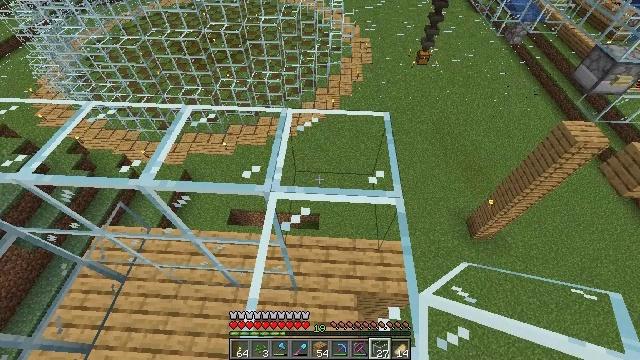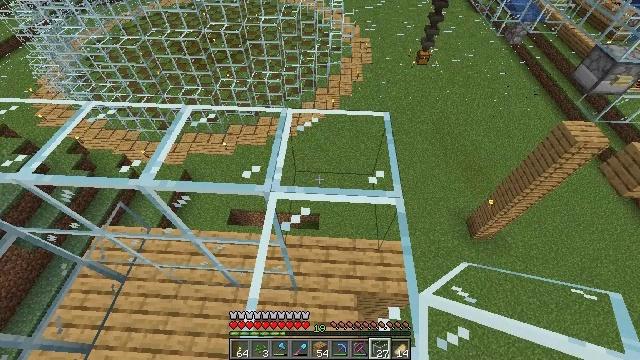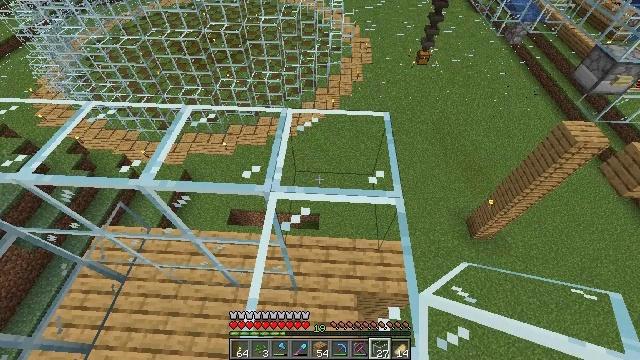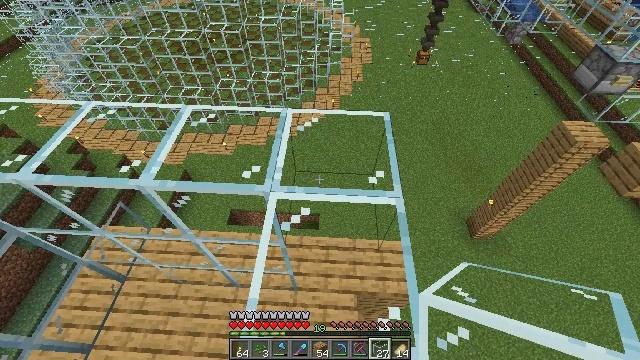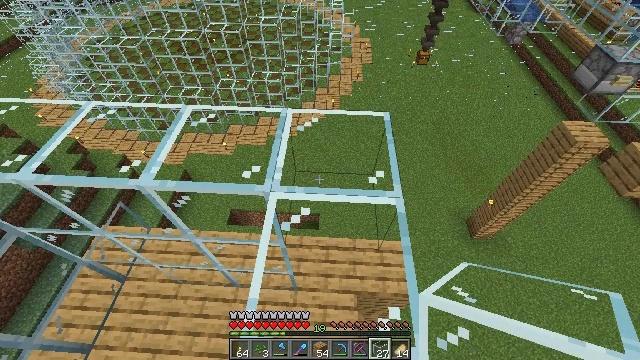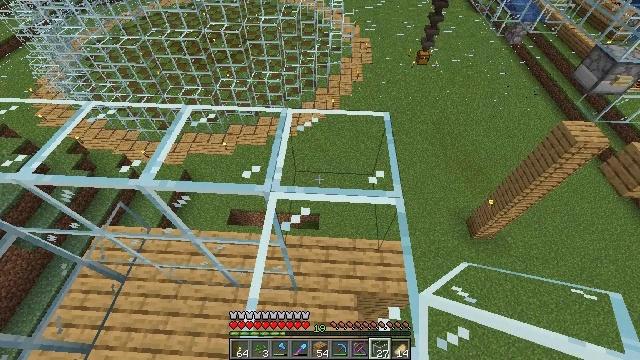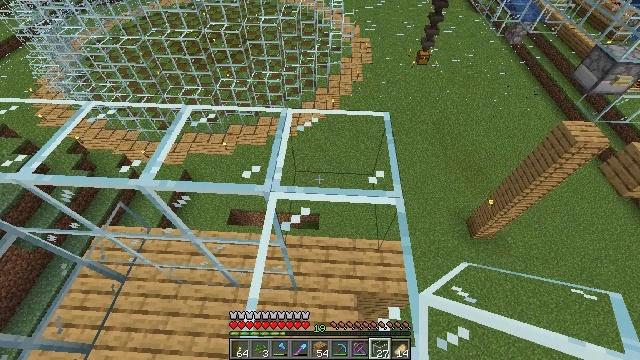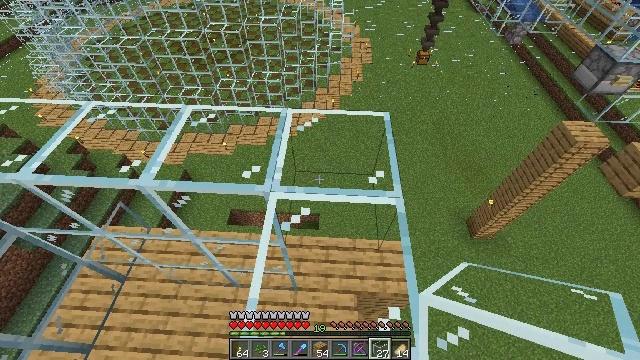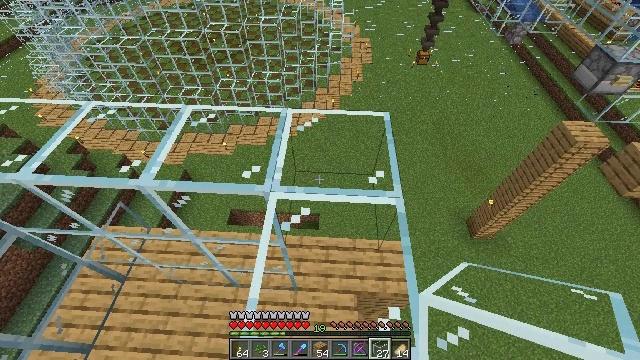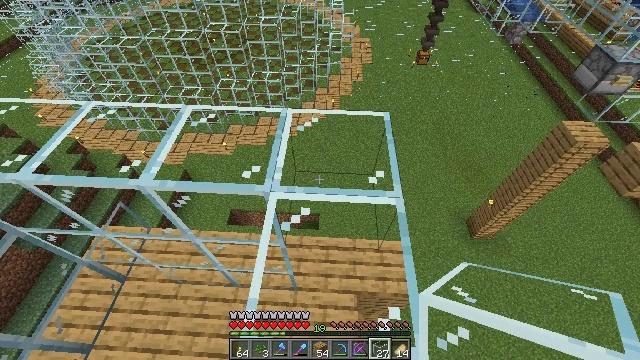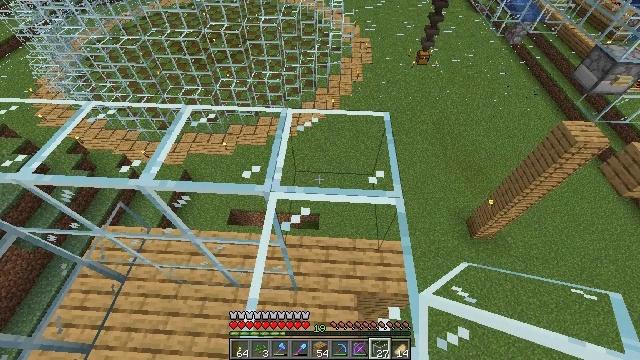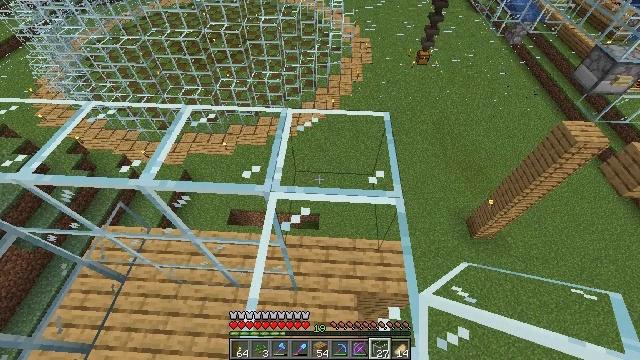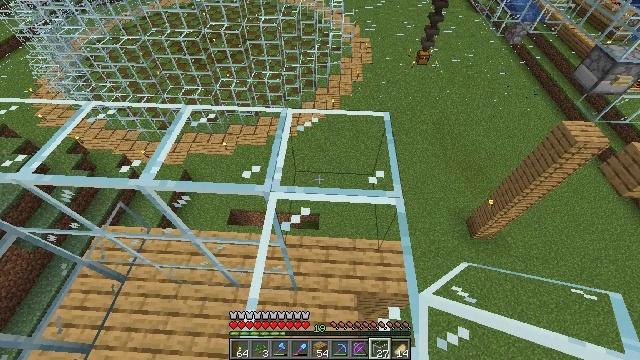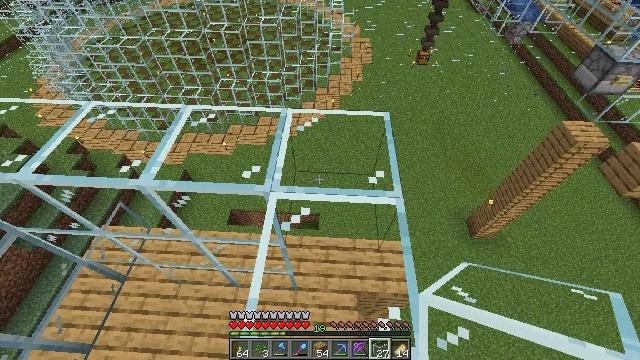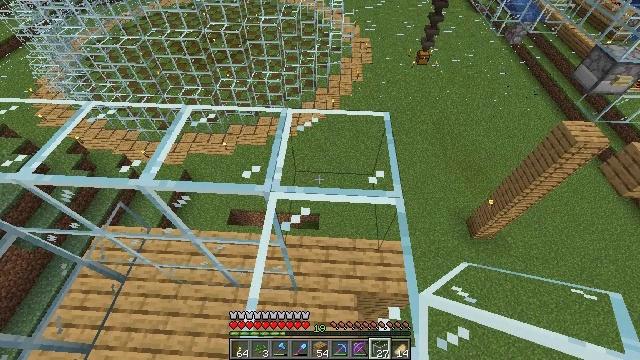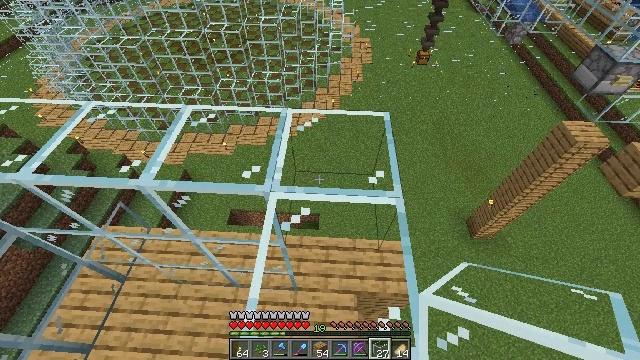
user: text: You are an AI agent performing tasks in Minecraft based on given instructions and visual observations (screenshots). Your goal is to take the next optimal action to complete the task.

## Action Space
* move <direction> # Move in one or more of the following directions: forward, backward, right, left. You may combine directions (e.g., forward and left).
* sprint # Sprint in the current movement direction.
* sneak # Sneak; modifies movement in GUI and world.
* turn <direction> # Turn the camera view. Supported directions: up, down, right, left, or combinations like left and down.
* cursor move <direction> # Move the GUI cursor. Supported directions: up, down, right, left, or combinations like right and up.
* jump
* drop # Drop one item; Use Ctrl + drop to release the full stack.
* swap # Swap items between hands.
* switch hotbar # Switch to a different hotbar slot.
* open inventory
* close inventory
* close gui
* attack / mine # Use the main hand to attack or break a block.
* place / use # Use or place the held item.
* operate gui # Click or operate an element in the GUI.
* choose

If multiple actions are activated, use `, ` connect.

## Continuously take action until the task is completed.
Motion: motion action
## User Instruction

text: Mine planks.
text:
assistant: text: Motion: no_op
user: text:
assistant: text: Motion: no_op
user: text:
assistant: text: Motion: no_op
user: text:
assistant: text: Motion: no_op
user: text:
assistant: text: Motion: no_op
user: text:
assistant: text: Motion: no_op
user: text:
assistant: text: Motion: no_op
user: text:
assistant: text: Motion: no_op
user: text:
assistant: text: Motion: no_op
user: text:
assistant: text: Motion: no_op
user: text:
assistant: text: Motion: no_op
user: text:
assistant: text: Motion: no_op
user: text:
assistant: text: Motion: no_op
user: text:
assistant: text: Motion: no_op
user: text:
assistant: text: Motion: no_op
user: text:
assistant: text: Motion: no_op
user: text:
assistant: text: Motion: no_op
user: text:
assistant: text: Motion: no_op
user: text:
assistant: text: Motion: no_op
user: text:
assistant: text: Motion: no_op
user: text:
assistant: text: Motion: no_op
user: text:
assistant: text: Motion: no_op
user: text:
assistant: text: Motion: no_op
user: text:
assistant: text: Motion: no_op
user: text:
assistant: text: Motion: no_op
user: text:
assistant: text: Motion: no_op
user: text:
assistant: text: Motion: no_op
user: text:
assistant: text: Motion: no_op
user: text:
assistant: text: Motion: no_op
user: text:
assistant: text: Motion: no_op